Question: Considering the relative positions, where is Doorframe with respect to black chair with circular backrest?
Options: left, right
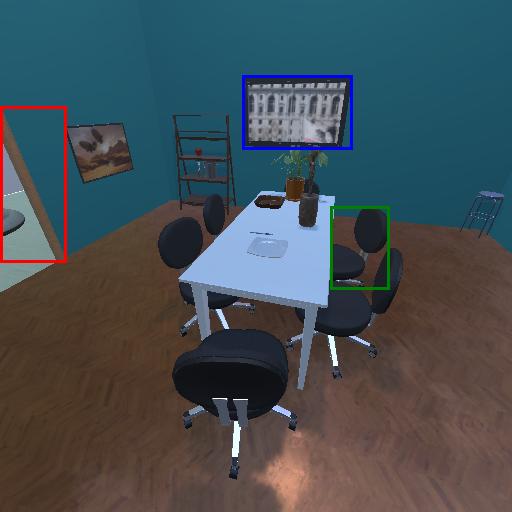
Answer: left